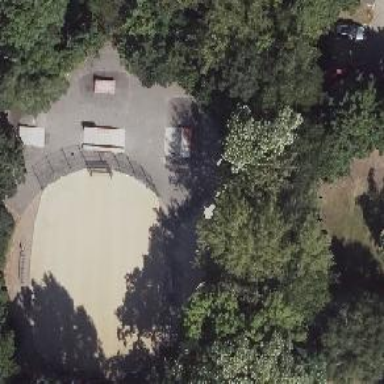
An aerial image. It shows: Climbing wall in the playground.